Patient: sex M, age 55
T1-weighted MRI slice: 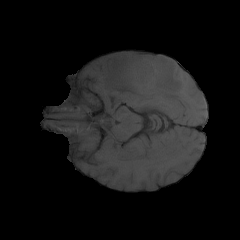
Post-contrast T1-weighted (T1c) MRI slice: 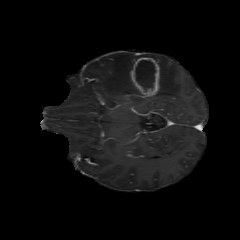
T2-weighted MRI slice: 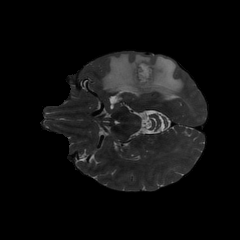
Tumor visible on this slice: yes
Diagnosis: Glioblastoma, IDH-wildtype
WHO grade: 4